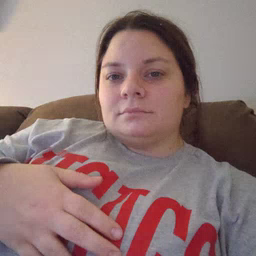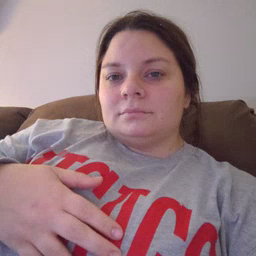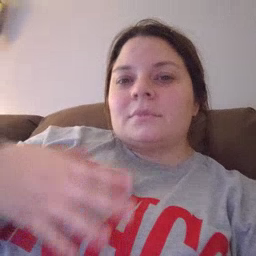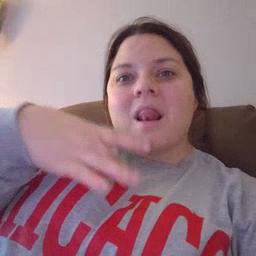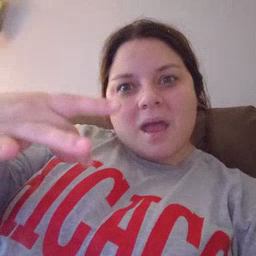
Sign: like